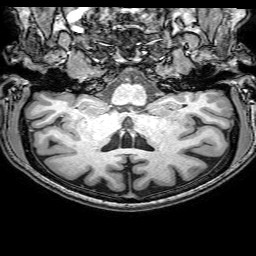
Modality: T1w
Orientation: sagittal
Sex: female
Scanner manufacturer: philips
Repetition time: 0.008096 s
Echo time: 0.00371 s